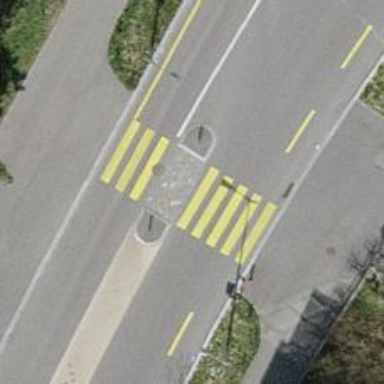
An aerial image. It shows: Marked footway with asphalt surface. The crossing includes pedestrian island.